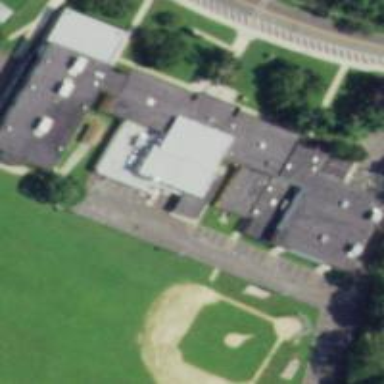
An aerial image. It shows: School.